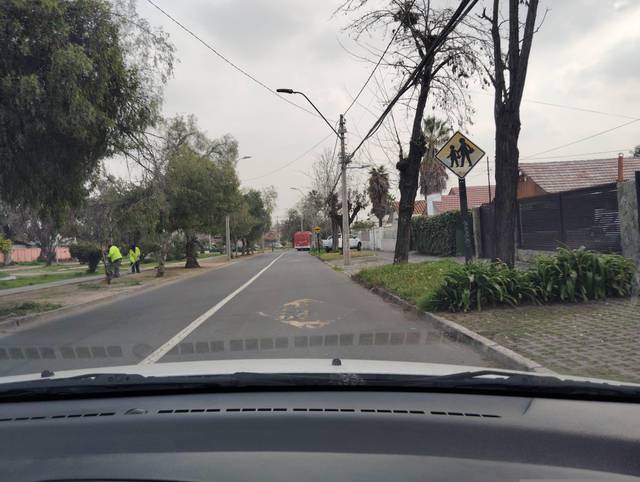
Region: Chile
Coordinates: -33.491, -70.589